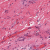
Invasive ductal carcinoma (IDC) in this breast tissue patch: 0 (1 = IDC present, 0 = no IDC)